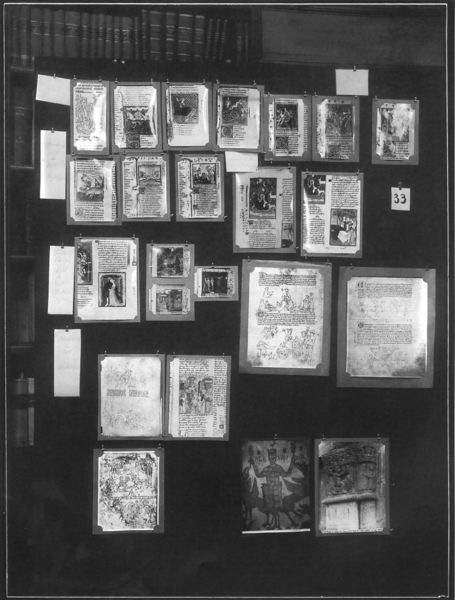
Titel: Mnemosyne (Bilderatlas, Fotos der Tafeln)
Künstler: Aby Warburg
Institution: London, The Warburg Institute Archive ©
Schlagwörter: blätter, hintergrund, schwarz, gebäude, hund, regal, wand, geschichte, rahmen, schrift, bilder, bücher, fotos, klein, weis, könig, tafel, atelier, foto, antike, buch, schwarzweiß, zeitung, schriften, kunst, ausstellung, seiten, mittelalter, bibliothek, sammlung, hängung, forschung, texte, abbildungen, pathosformel, übersicht, antikenrezeption, buchmalerei, dokumente, illustrationen, sammelsurium, bilderwand, warburg, klemmen, aby warburg, aby, kunstgeschichte, mnemosyne, mnemosyne atlas, 33, bibmiothek